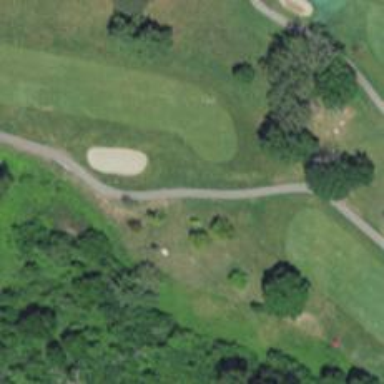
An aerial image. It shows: Service road designated as golf cart path.